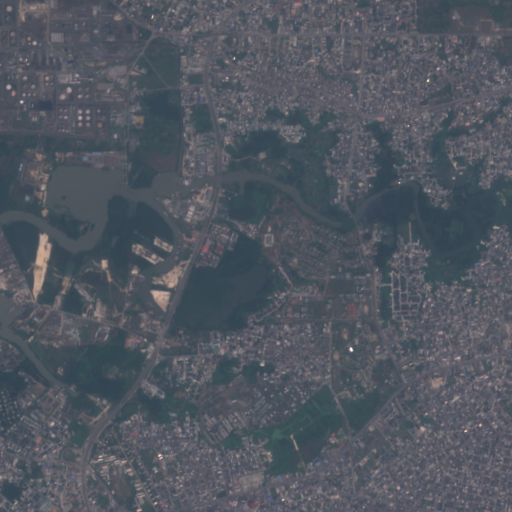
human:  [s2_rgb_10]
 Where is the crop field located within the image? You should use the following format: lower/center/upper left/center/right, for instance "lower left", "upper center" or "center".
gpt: The crop field is located in the lower center of the image.
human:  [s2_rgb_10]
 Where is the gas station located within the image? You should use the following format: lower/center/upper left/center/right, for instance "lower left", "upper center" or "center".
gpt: The gas station is located in the upper right of the image.
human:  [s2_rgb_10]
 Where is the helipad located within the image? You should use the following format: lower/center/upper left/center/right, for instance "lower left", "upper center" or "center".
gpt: The helipad is located in the center left of the image.
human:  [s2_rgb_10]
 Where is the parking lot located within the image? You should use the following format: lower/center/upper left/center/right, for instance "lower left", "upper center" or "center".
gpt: The parking lot is located in the lower center of the image.
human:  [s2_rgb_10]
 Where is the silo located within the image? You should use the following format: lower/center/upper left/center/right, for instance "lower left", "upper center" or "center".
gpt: The silo is located in the center of the image.
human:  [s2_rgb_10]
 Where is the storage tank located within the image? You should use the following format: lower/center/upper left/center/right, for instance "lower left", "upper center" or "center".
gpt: The storage tank is located in the upper left of the image.
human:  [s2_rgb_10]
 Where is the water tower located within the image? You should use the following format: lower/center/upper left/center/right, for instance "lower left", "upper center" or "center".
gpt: The water tower is located in the lower right of the image.
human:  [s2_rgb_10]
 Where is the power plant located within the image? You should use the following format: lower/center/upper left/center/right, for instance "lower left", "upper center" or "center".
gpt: There is no power plant in the image.